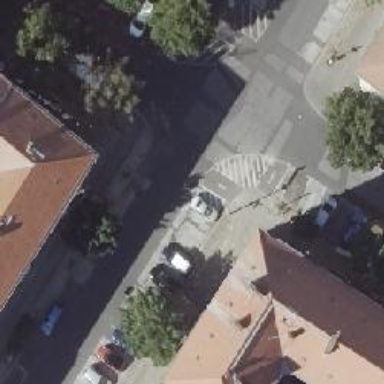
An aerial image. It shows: Unmarked crossing on asphalt footway.